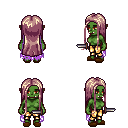
a pixel art fantasy rpg character, female body template, orc, green skin, maroon tattered cape, gold greaves, white blonde extra-long hairstyle, brown slippers, dagger, four views (front, back, left, right), 2x2 character sprite sheet, small pixel art, hard edges, no anti-aliasing